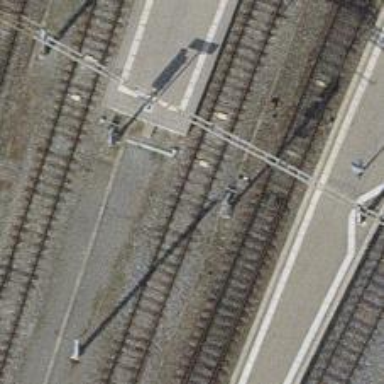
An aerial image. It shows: Railway signal.